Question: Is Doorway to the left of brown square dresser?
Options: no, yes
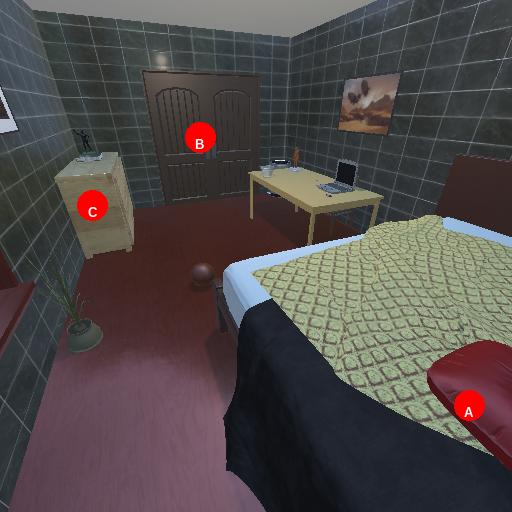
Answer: no